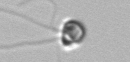
Label: flagellate